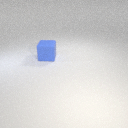
large blue rubber cube